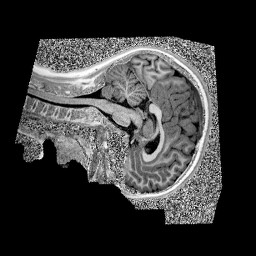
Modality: UNIT1
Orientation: sagittal
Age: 11
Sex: female
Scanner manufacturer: siemens
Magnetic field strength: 3 T
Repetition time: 4 s
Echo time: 0.00299 s